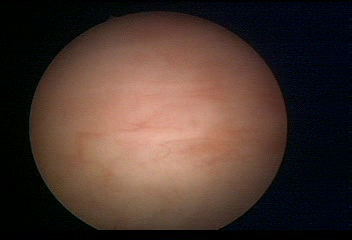
Modality: WLC
Class: Normal mucosa
Bladder cancer association: No